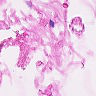
Metastatic tissue present: no